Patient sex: M
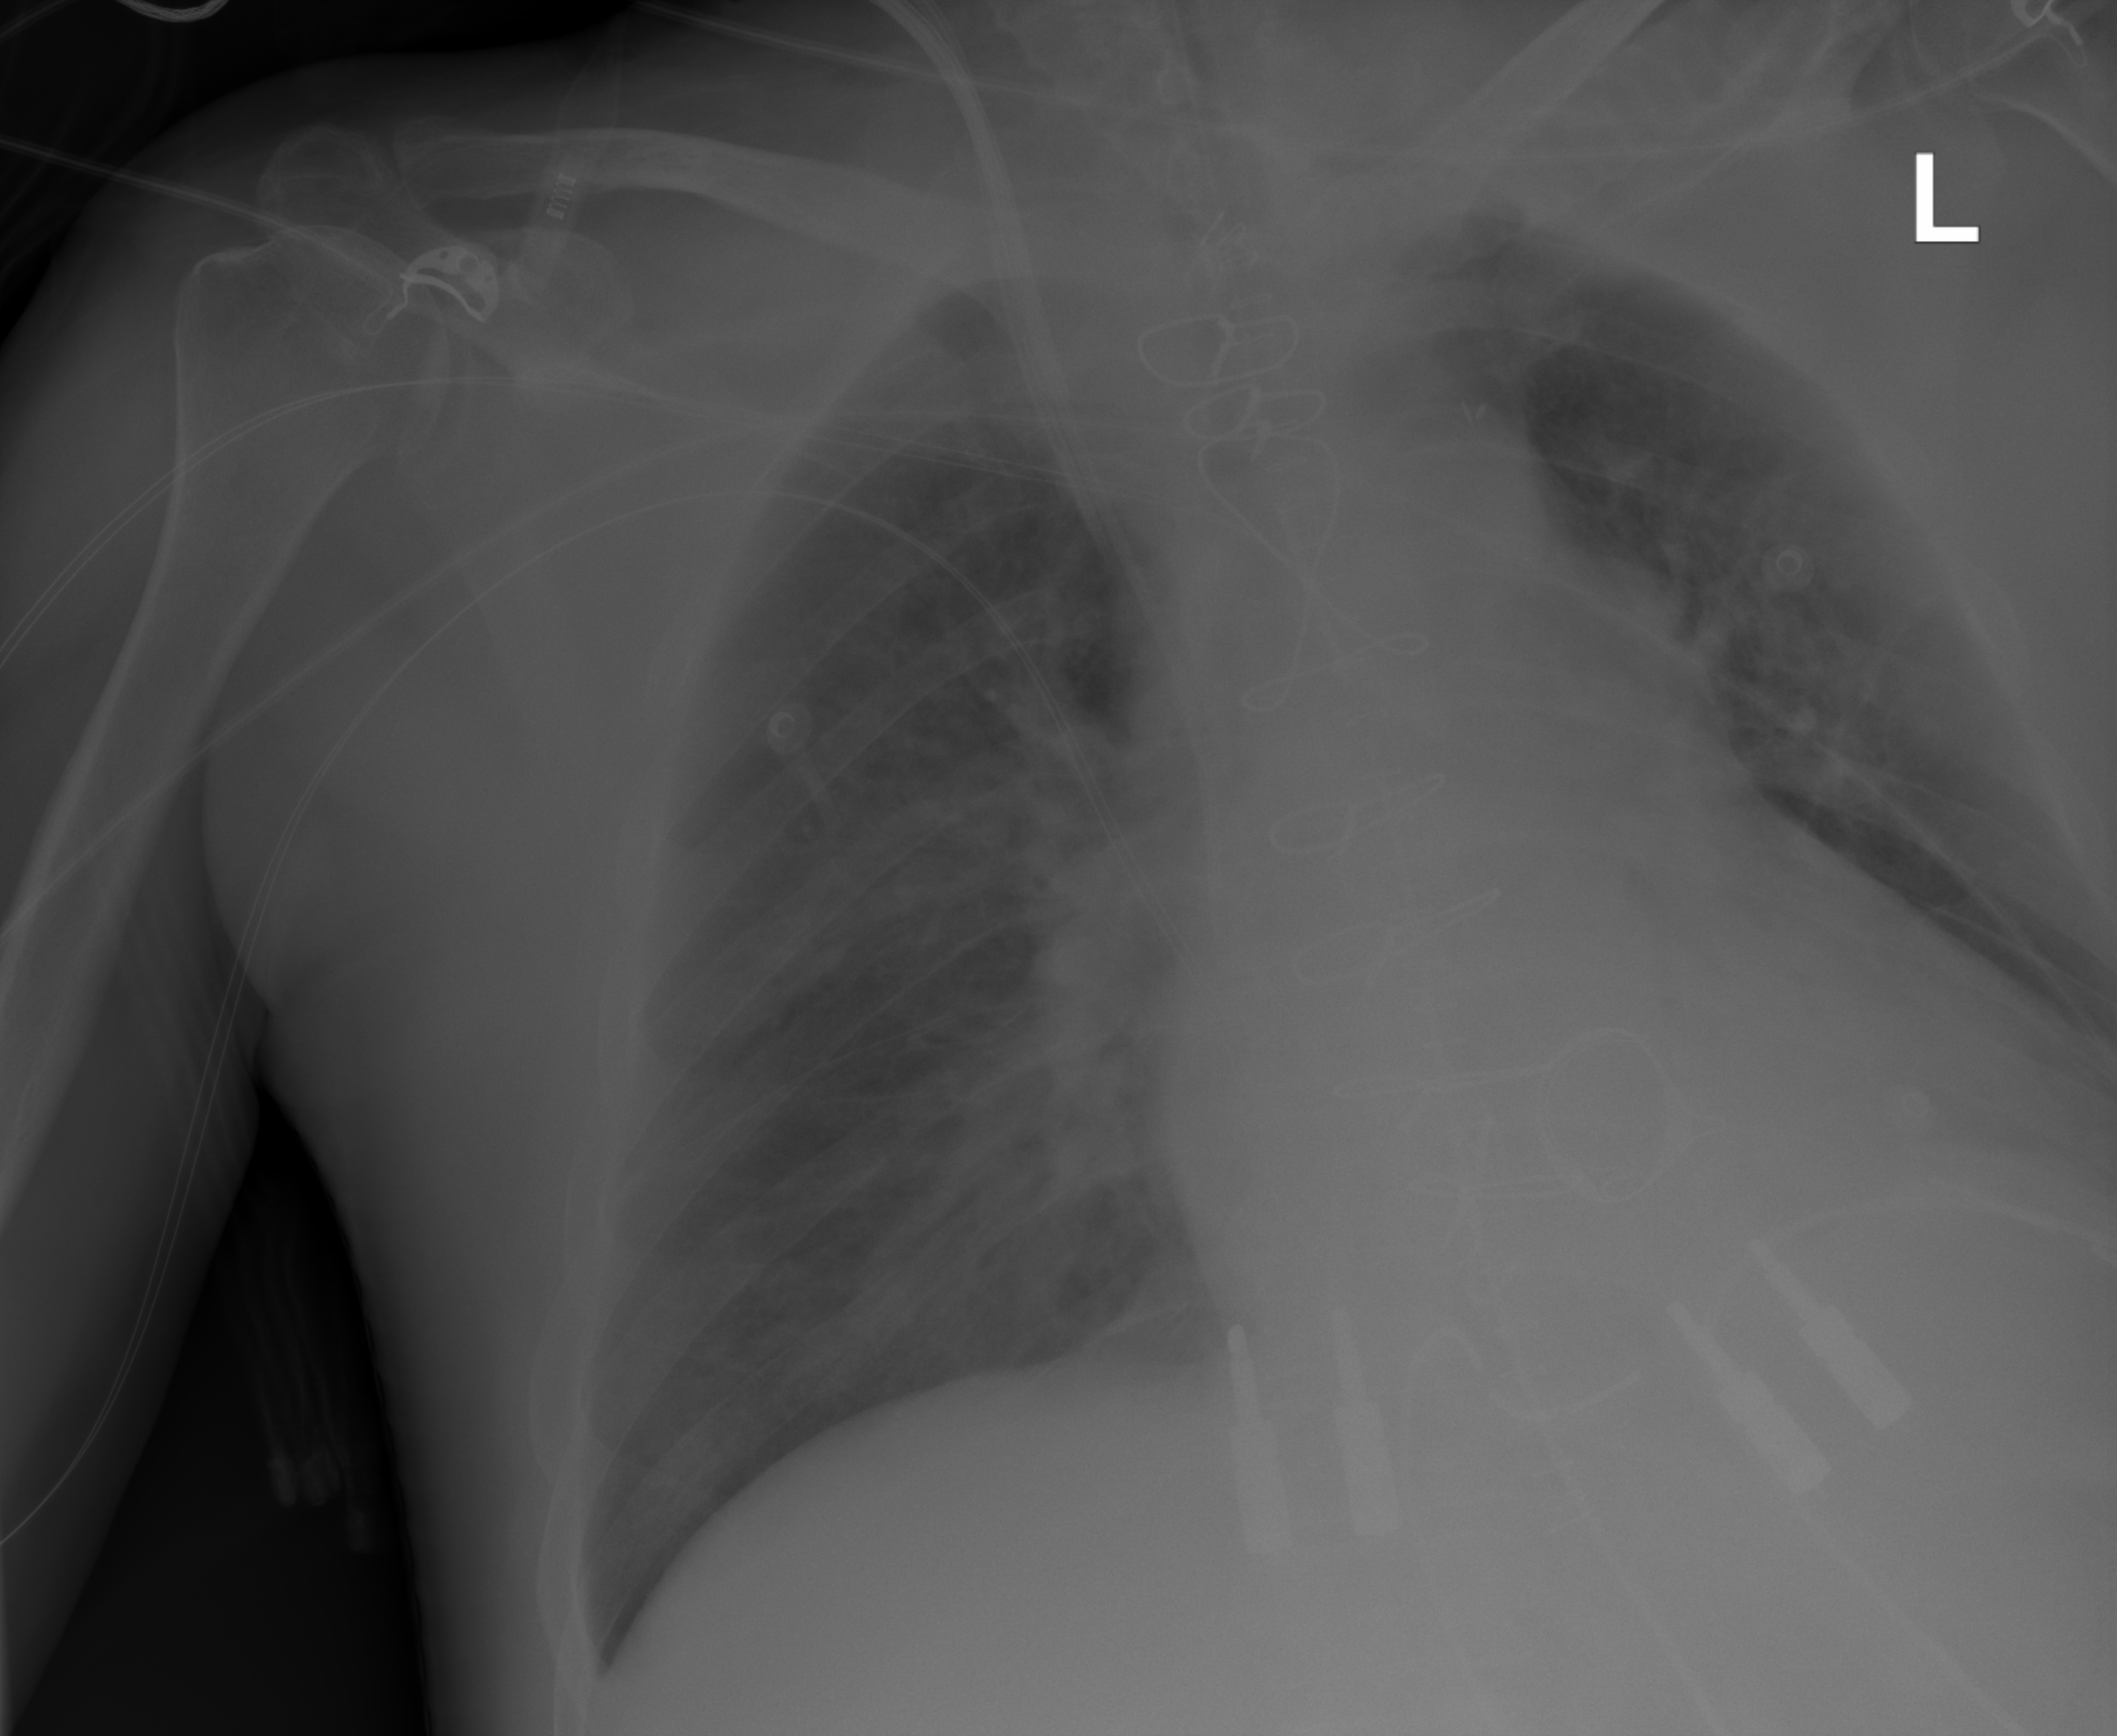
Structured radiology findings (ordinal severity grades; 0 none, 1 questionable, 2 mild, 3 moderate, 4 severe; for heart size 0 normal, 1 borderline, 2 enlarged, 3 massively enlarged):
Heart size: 2
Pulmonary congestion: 2
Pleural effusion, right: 0
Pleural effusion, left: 0
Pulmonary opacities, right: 0
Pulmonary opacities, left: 0
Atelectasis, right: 0
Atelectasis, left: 0